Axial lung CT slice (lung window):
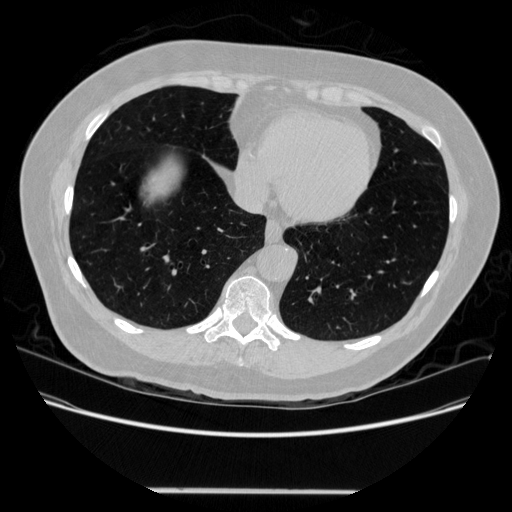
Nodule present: no